Question: I'm building phonegap app using phonegap-build.
I need to make some changes to the manifest of the android apk.
After i download the apk of my phonegap build, i rename it to .zip file to see the contents of the file.
When i open it, there i see the xml file there, and when i open that one, it has encoding problem.
This is what i see:

I understand it's a binary, but i need to see the content in plain english, if possible.
1) How can i encode it to see what is the content of this file properly?
2) After a change that i do on it, can i "decode" it back to binary?
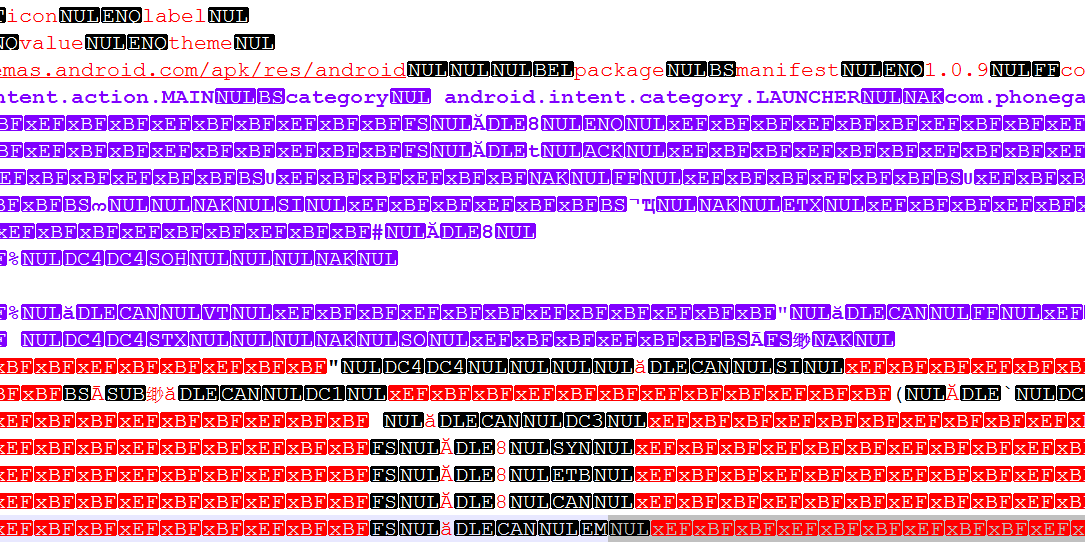
Answer: So from what you wrote you wrote, you want to edit the 'AndroidManifest.xml' from an APK file AFTER you built it, which is quite complicated. I suggest you editing the source 'AndroidManifest.xml' and then re-building the APK. If you can't do this then please do the following.
(1) First, download and install <URL>
(2) Then you want to 'decompile' your APK file (<URL>.
(3) Edit the 'AndroidManifest.xml' file.
(4) Re-build the application (<URL>.
(5) Finally, you will have your APK file but it will be mostly useless as it is un-signed. You can't install un-signed apps as you will get an error (it may be possible to force-install it using root or adb tho) and you can't publish them. To sign it you can check out <URL>.
Your app will have to be signed with with which it was signed the first time, otherwise it will be considered a . Not completely tho, you will have to un-install previous versions in order to install this one.
And yes, I know it's a very long and time-taking process but it is supposed to be, only if you have the source you should be able to edit the app.